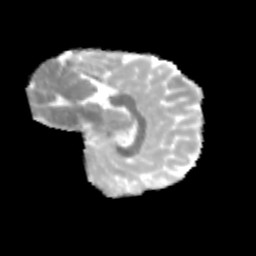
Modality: MD
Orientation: sagittal
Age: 11
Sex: male
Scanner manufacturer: siemens
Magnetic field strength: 3 T
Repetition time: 3.8 s
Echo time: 0.07 s